高一 · 计数
(2015 秋・汉川市校级期末) 如图给出的是计算 $1+\frac{1}{3}+\frac{1}{5}+\frac{1}{7}+\frac{1}{9}$ 的值的一个程序框图, 则图中执行框中的(1)处和判断框中的(2)处应填的语句分别是 ( )

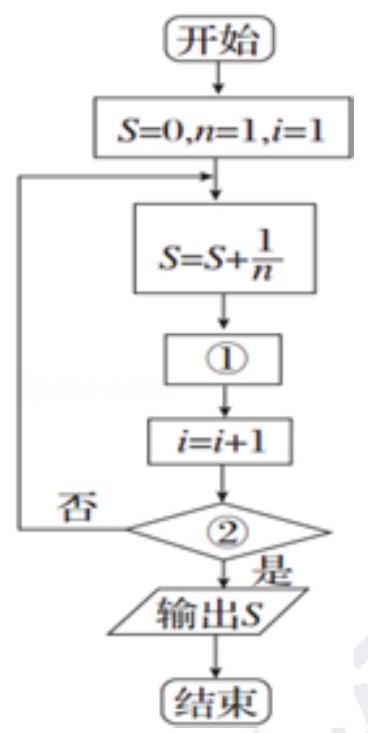
A. $n=n+2, i>5$ ?
B. $n=n+2, \quad i=5$ ?
C. $n=n+1, i=5$ ?
D. $n=n+1, i>5$ ?
答案: A
解析: 解: 模拟程序框图的运行过程, 知;

(1)处表示各项的分母变化过程,

而分母相差为 2,

$\therefore n=n+2$;

(2)处为直到型循环结构满足跳出循环体的条件,

而分母从 1 到 9 共 5 项，

$\therefore i>5$ ?
故选: A.